Question: First I want to thank Bitmiracle for this great lib. Even while creating very big files, the memory footprint is very low.
A few days ago I ran into a problem where I wanted to create a tiff file bigger than 4GB. I created the tiled tiff file successfully, but it seems that the color of the tiles created beyond 4GB are somehow inverted.

Here the code relevant code:
Usage:
'''
WriteTiledTiff("bigtiff.tiff",BitmapSourceFromBrush(new RadialGradientBrush(Colors.Aqua,Colors.Red), 256));
'''
Methods:
'''
public static BitmapSource BitmapSourceFromBrush(Brush drawingBrush, int size = 32, int dpi = 96)
{
// RenderTargetBitmap = builds a bitmap rendering of a visual
var pixelFormat = PixelFormats.Pbgra32;
RenderTargetBitmap rtb = new RenderTargetBitmap(size, size, dpi, dpi, pixelFormat);
// Drawing visual allows us to compose graphic drawing parts into a visual to render
var drawingVisual = new DrawingVisual();
using (DrawingContext context = drawingVisual.RenderOpen())
{
// Declaring drawing a rectangle using the input brush to fill up the visual
context.DrawRectangle(drawingBrush, null, new Rect(0, 0, size, size));
}
// Actually rendering the bitmap
rtb.Render(drawingVisual);
return rtb;
}
public static void WriteTiledTiff(string fileName, BitmapSource tile)
{
const int PIXEL_WIDTH = 48000;
const int PIXEL_HEIGHT = 48000;
int iTile_Width = tile.PixelWidth;
int iTile_Height = tile.PixelHeight;
using (Tiff tiff = Tiff.Open(fileName, "w"))
{
tiff.SetField(TiffTag.IMAGEWIDTH, PIXEL_WIDTH);
tiff.SetField(TiffTag.IMAGELENGTH, PIXEL_HEIGHT);
tiff.SetField(TiffTag.COMPRESSION, Compression.NONE);
tiff.SetField(TiffTag.PHOTOMETRIC, Photometric.RGB);
tiff.SetField(TiffTag.ROWSPERSTRIP, PIXEL_HEIGHT);
tiff.SetField(TiffTag.XRESOLUTION, 96);
tiff.SetField(TiffTag.YRESOLUTION, 96);
tiff.SetField(TiffTag.BITSPERSAMPLE, 8);
tiff.SetField(TiffTag.SAMPLESPERPIXEL, 3);
tiff.SetField(TiffTag.PLANARCONFIG, PlanarConfig.CONTIG);
tiff.SetField(TiffTag.TILEWIDTH, iTile_Width);
tiff.SetField(TiffTag.TILELENGTH, iTile_Height);
int tileC = 0;
for (int row = 0; row < PIXEL_HEIGHT; row += iTile_Height)
{
for (int col = 0; col < PIXEL_WIDTH; col += iTile_Width)
{
if (tile.Format != PixelFormats.Rgb24) tile = new FormatConvertedBitmap(tile, PixelFormats.Rgb24, null, 0);
int stride = tile.PixelWidth * ((tile.Format.BitsPerPixel + 7) / 8);
byte[] pixels = new byte[tile.PixelHeight * stride];
tile.CopyPixels(pixels, stride, 0);
tiff.WriteEncodedTile(tileC++, pixels, pixels.Length);
}
}
tiff.WriteDirectory();
}
}
'''
The resulted file will be 6,47GB in size. I viewed it with a small tool called "vliv" <URL>
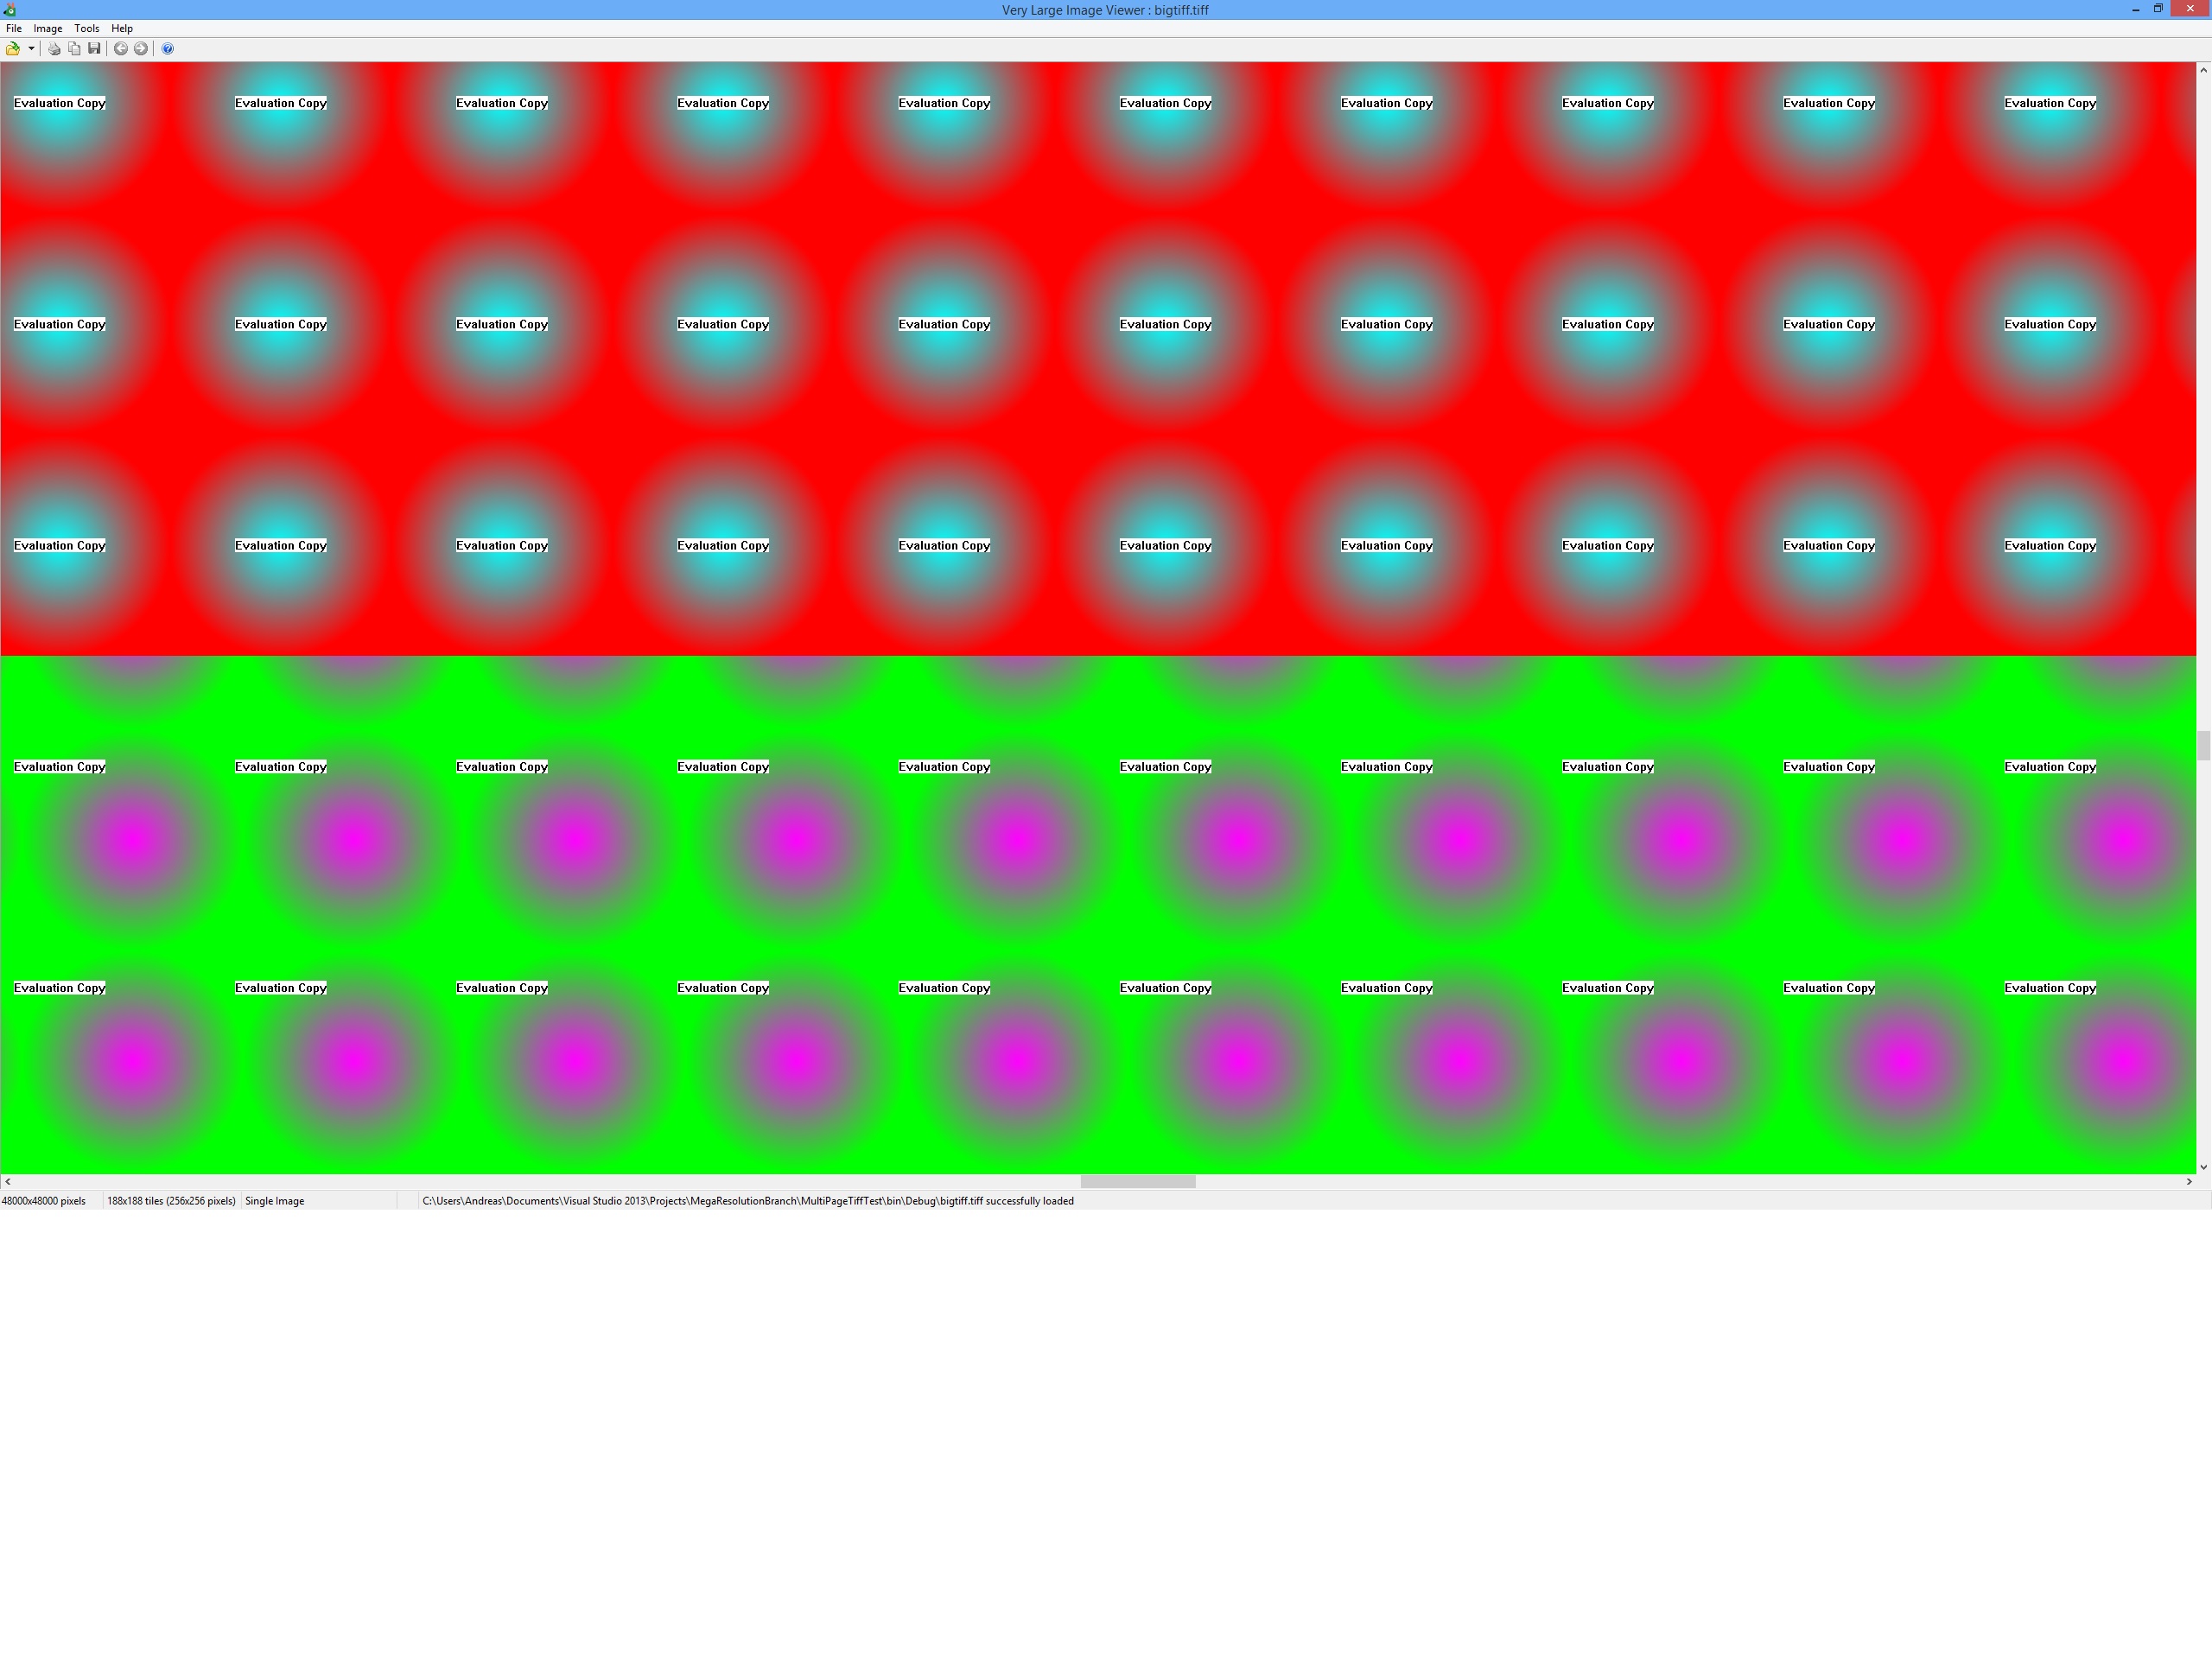
Answer: All LibTiff.Net versions including 2.4.500.0 are based on 3.x branch of the original libtiff.
Support for BigTIFF was introduced in 4.x branch of the original libtiff. Thus, at this time there are no LibTiff.Net versions designed to handle BigTiff files / files over 4GB on disk.
LibTiff.Net 2.4.508 adds support for BigTiff.